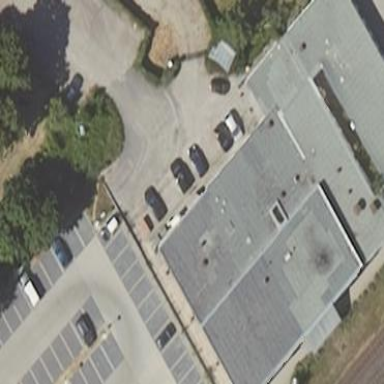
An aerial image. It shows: Flat roof retail building.